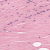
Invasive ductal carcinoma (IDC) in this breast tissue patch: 0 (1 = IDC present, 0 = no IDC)